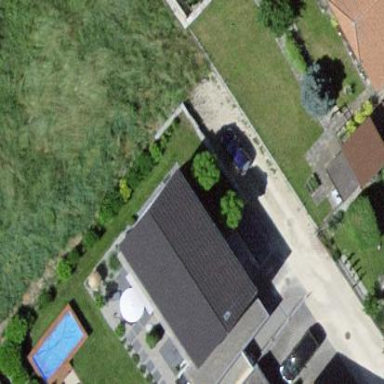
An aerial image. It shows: Residential building.